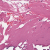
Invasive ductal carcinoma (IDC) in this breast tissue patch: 0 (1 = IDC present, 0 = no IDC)